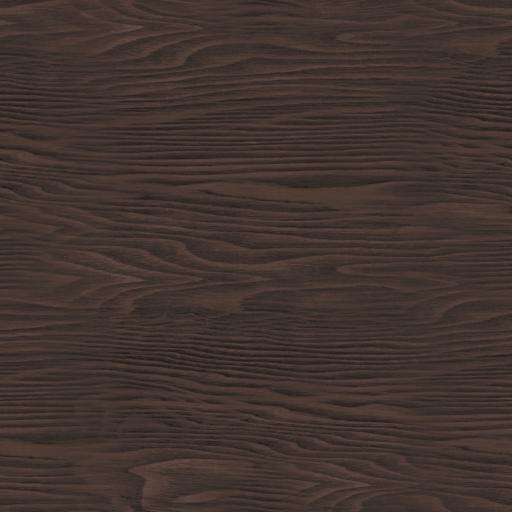
Tags: dark plain smooth wood wooden